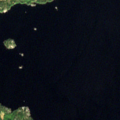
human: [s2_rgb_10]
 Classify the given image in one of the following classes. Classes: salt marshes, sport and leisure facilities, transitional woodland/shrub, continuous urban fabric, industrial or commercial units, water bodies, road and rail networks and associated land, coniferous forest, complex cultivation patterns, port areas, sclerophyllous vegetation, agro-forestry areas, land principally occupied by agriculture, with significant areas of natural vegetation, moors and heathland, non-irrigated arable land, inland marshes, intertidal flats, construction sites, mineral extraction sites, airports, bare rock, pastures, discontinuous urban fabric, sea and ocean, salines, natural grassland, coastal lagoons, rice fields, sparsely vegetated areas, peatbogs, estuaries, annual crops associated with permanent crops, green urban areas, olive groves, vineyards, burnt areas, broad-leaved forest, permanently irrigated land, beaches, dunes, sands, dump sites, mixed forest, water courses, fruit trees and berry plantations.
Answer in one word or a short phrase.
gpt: coniferous forest, water bodies